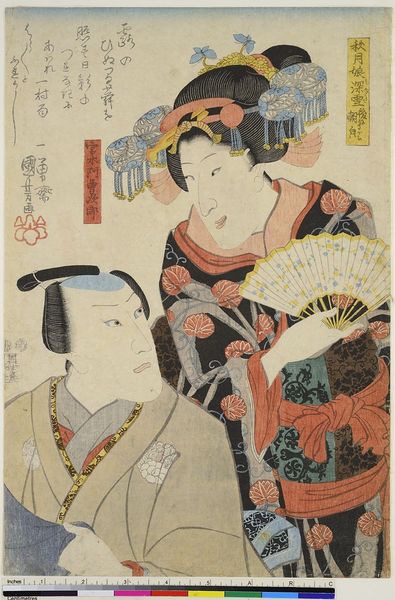
Titel: Die Schauspieler Bando Shuka I als Miyuki und Ichikawa Danjuro VIII als Miyagi Asojiro
Künstler: Utagawa Kuniyoshi
Standort: Hamburg
Institution: Museum für Kunst und Gewerbe Hamburg
Schlagwörter: holzschnitt, druckgraphik, druckgrafik, zeit, schauspieler, farbholzschnitt, schauspielerin, kabuki, edo, reproduktionen, druckerzeugnisse, fächer